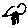
Label: bird